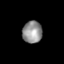
Tissue: skin
Cell type: T cells
Senescence score: 0.2293
Nuclear area (px): 424
Mean DAPI intensity: 145.715